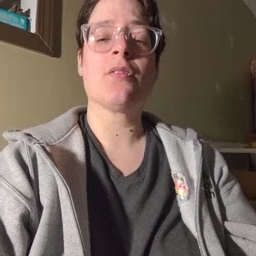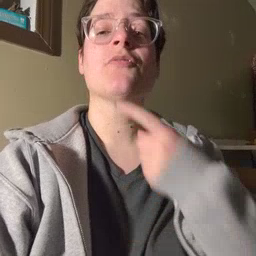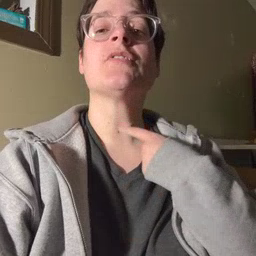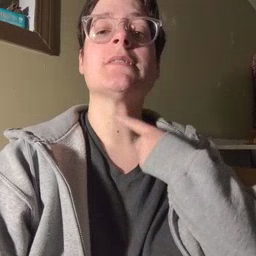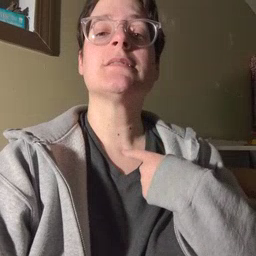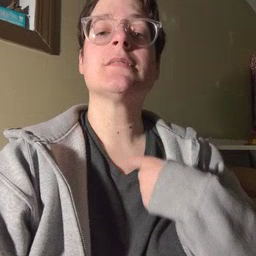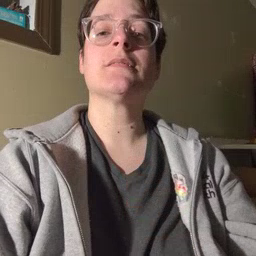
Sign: thirsty